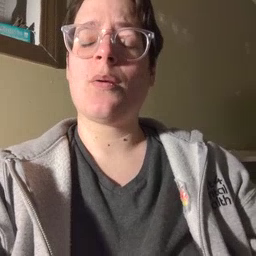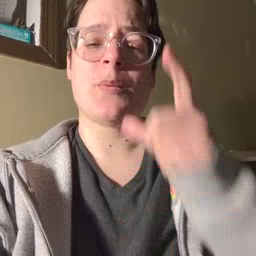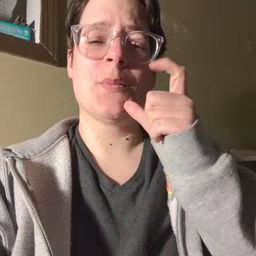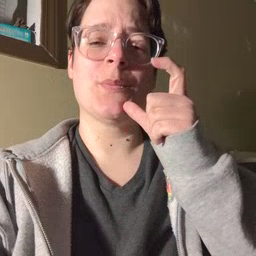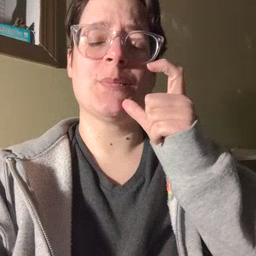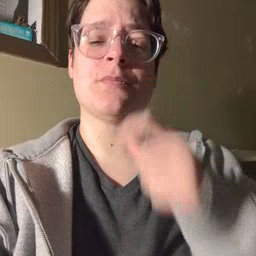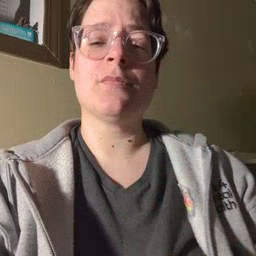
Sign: who